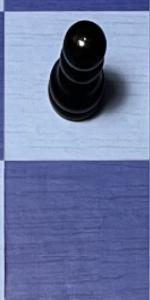
Label: Empty